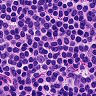
Metastatic tissue present: no